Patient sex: F
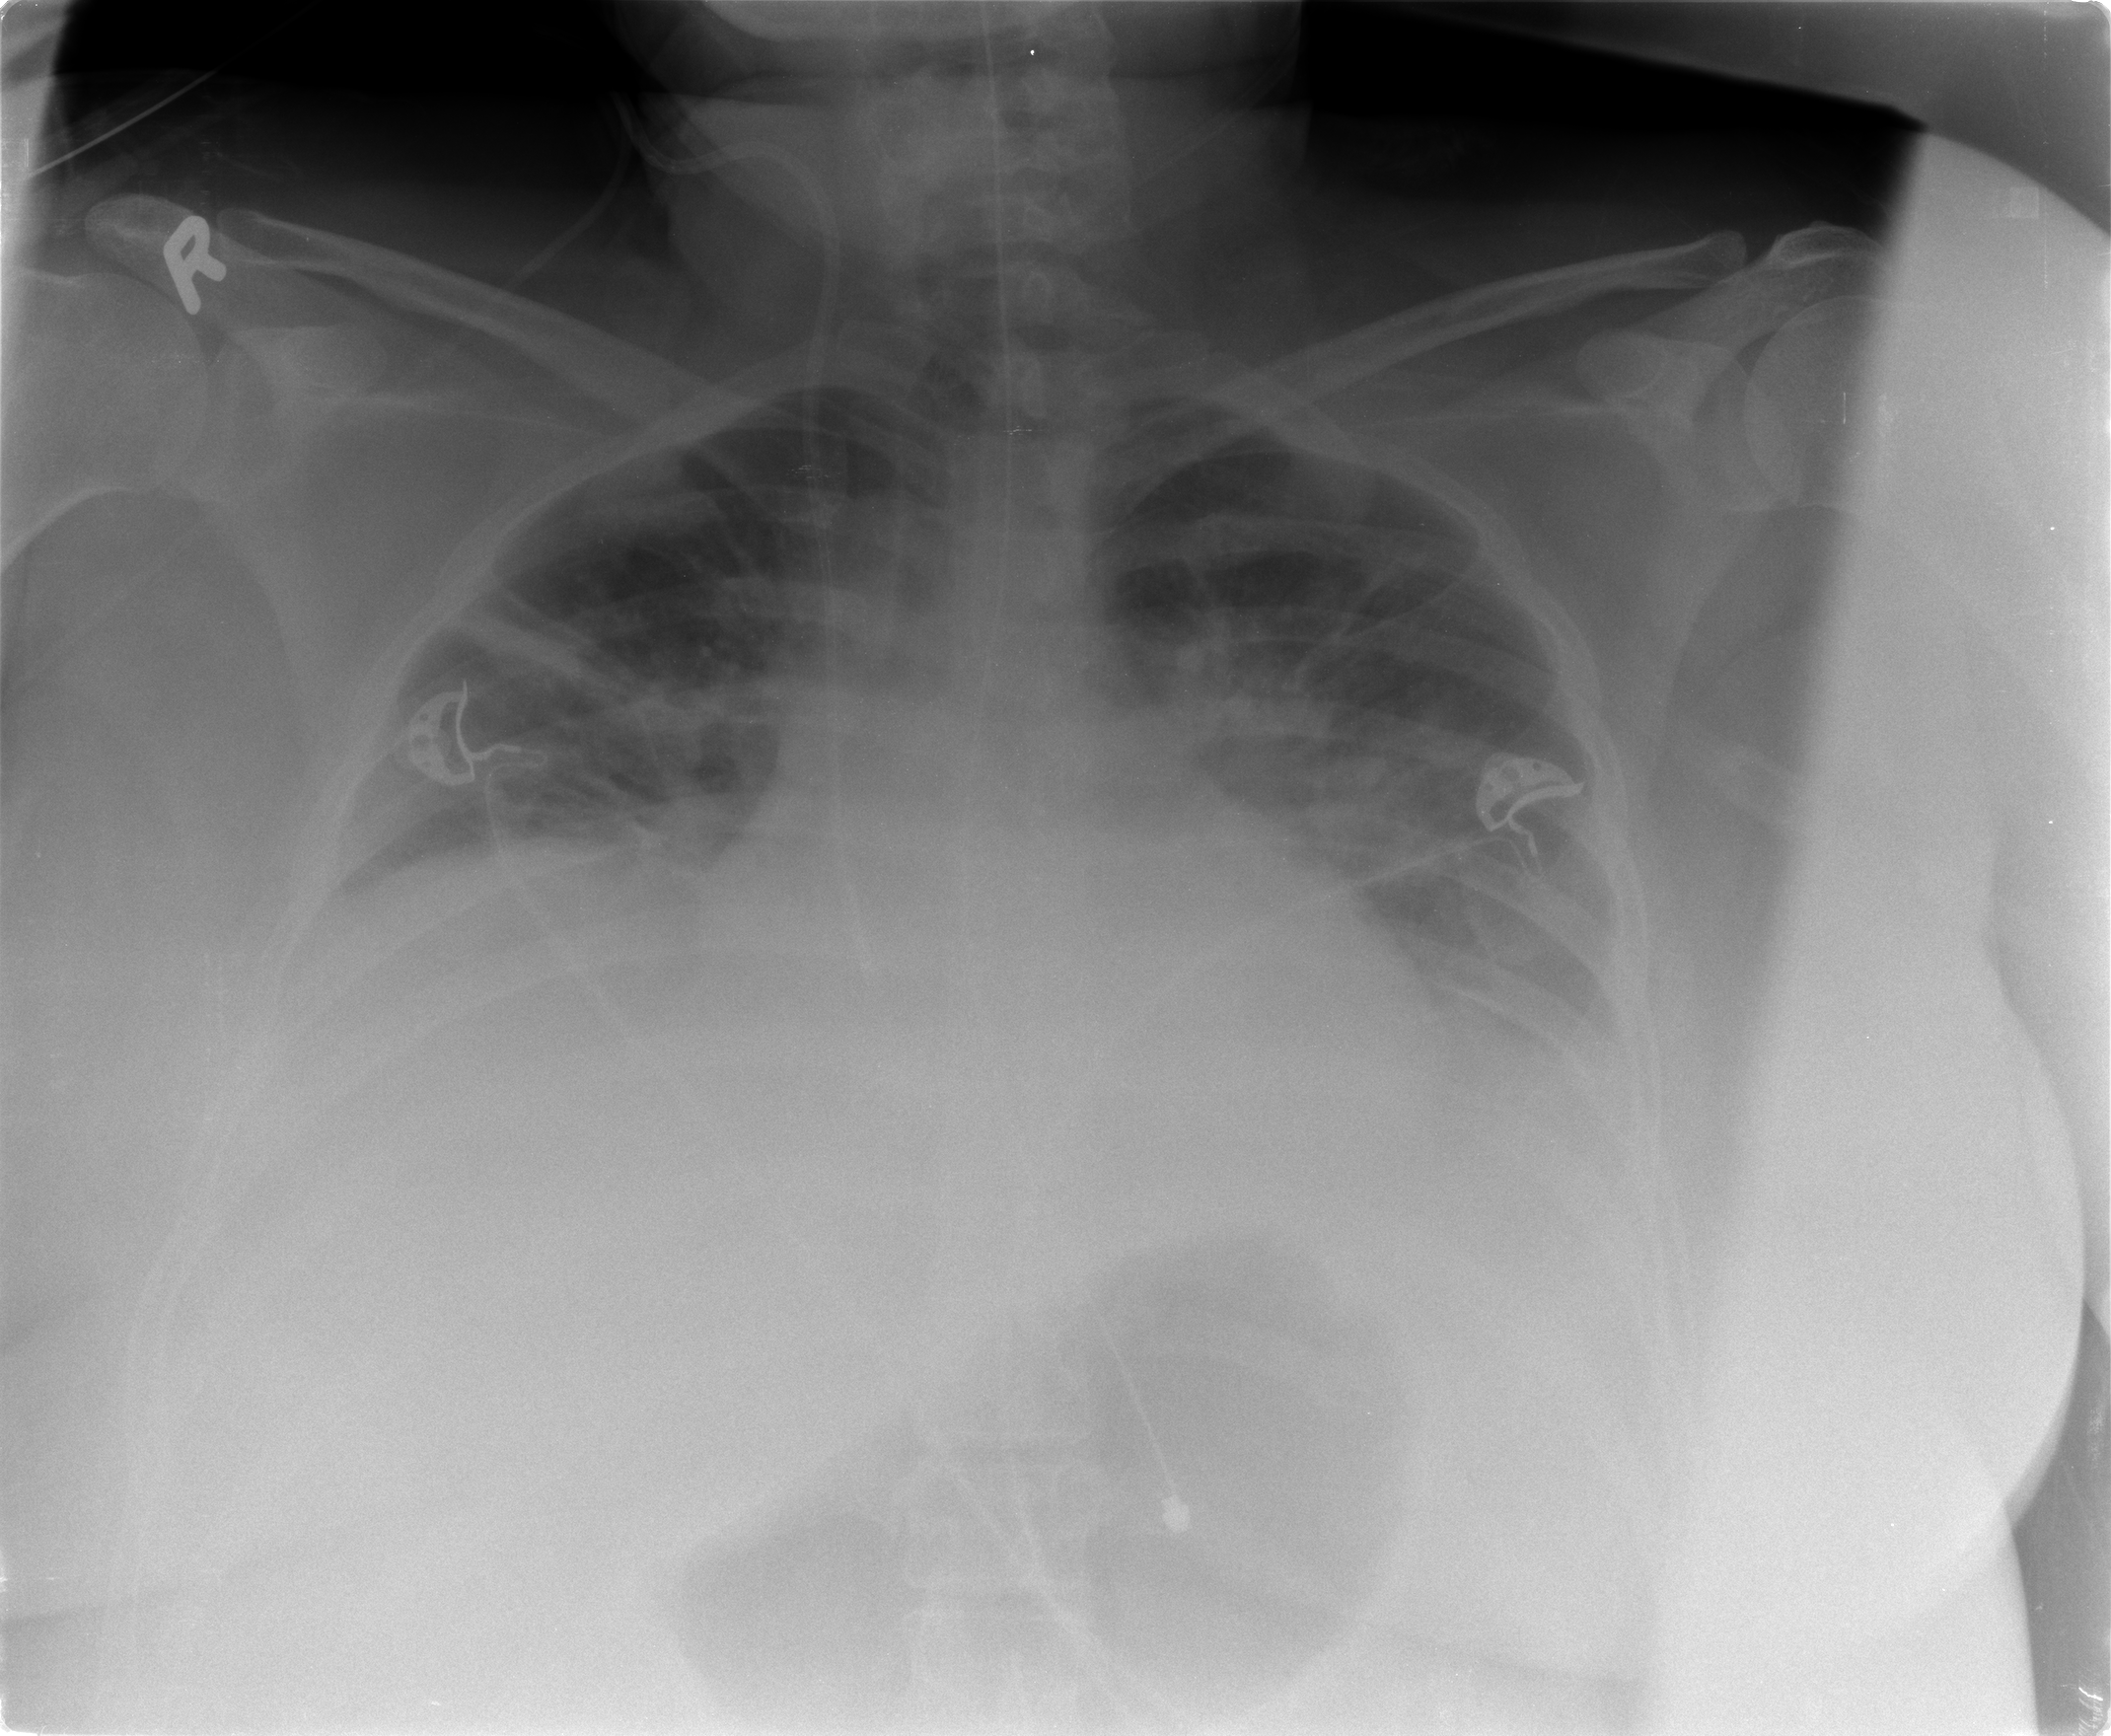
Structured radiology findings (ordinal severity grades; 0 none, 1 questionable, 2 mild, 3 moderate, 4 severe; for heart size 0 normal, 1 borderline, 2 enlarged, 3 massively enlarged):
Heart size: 0
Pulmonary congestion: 0
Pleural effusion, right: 1
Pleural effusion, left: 2
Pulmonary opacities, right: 0
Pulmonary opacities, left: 2
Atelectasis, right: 2
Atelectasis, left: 2